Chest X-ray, AP view. Patient: 45 years old, sex M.
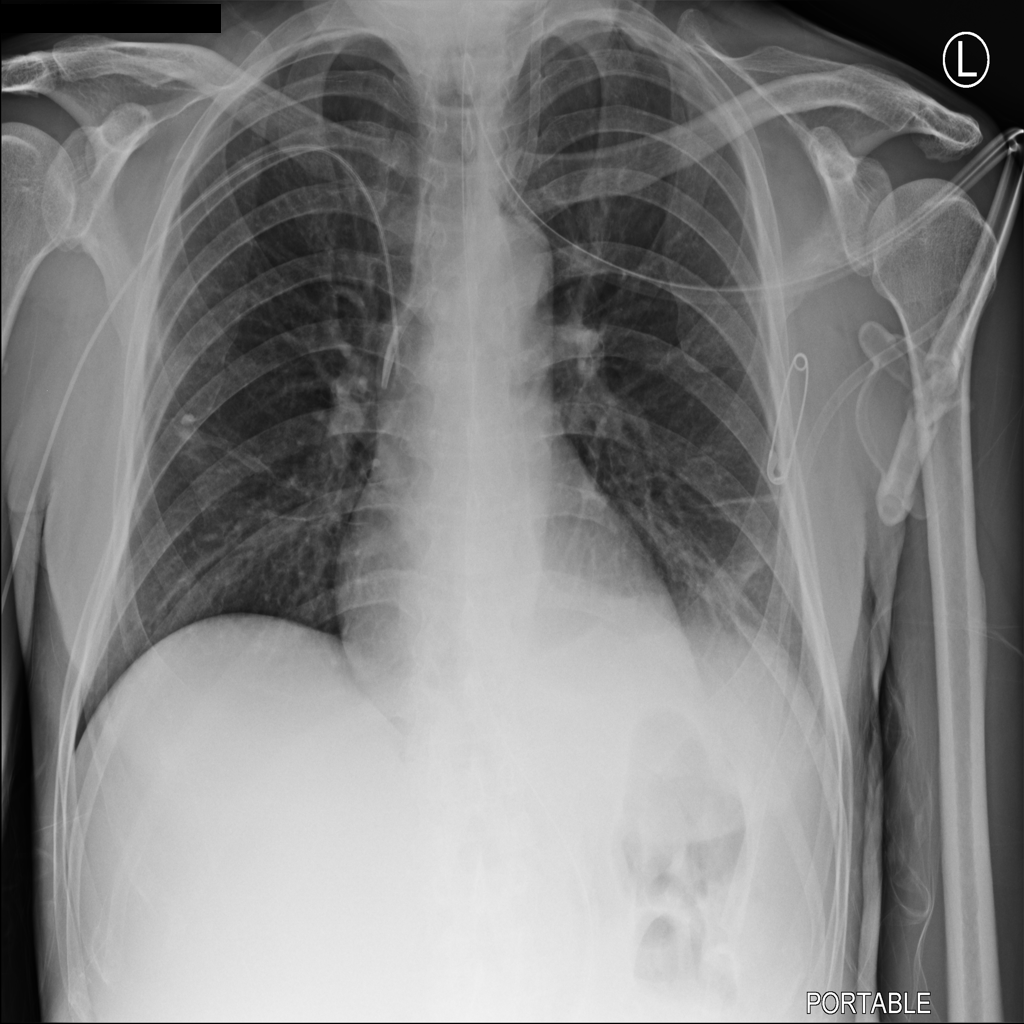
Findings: Effusion